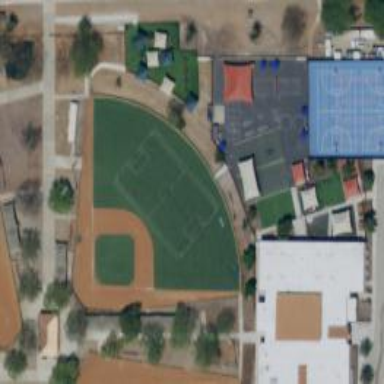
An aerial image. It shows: Baseball pitch for leisure land activities.